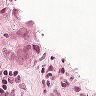
Metastatic tissue present: yes